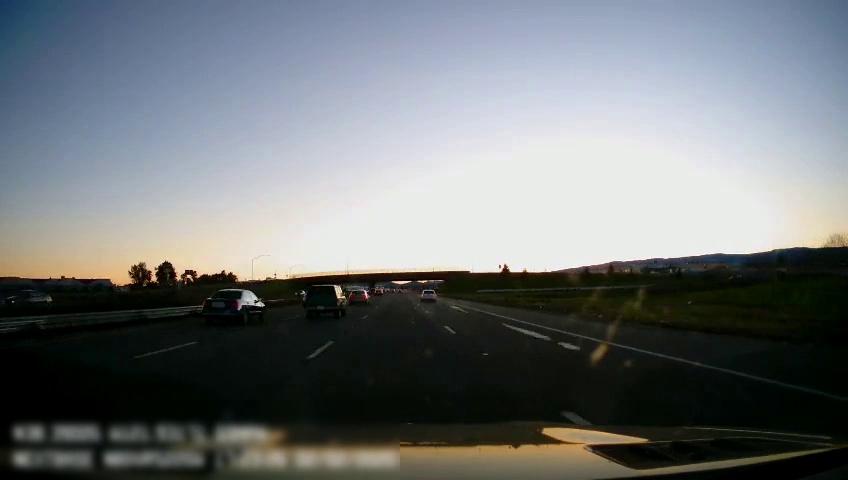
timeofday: Dusk/Dawn/Twilight
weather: Cloudy
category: Drivable Space
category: Vehicles | Car
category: Vehicles | Car
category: Vehicles | Car
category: Vehicles | Car
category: Vehicles | SUV
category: Vehicles | Car
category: Vehicles | SUV
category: Lanes | Current Lane
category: Lanes | Current Lane
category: Lanes | Alternate Lane
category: Lanes | Alternate Lane